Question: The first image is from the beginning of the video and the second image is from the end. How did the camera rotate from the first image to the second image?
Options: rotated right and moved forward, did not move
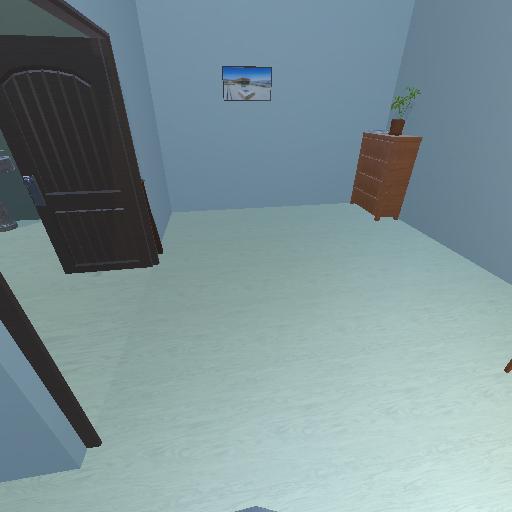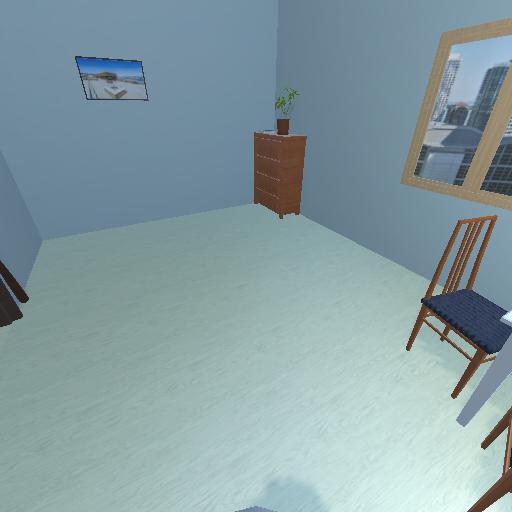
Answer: rotated right and moved forward